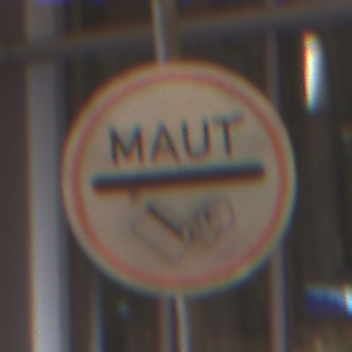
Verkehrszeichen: MautflichtigeStrecke
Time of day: NotSpecified
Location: Indoor (Urban)
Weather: NotSpecified
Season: NotSpecified
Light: Artificial